Aerial crown-view tile of a tropical tree (Barro Colorado Island, Panama), acquired 20240611:
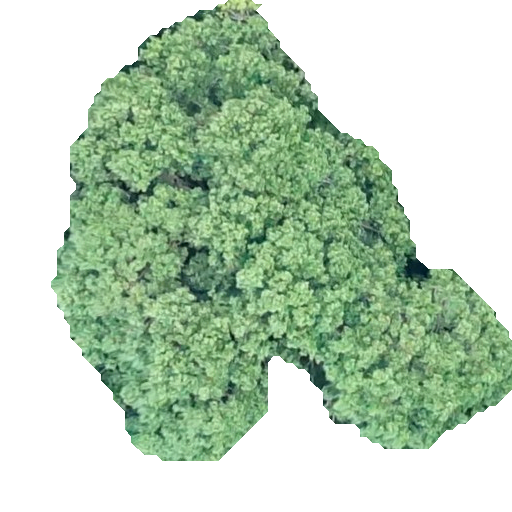
Species: Prioria copaifera
GBIF accepted scientific name: Prioria copaifera
Crown area: 205.05 m²